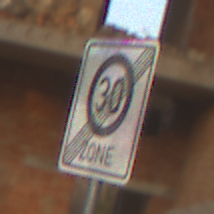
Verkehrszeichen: EndeZone30
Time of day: SunriseSunset
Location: Roofed (Suburban)
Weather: Clear
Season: NotSpecified
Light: Natural